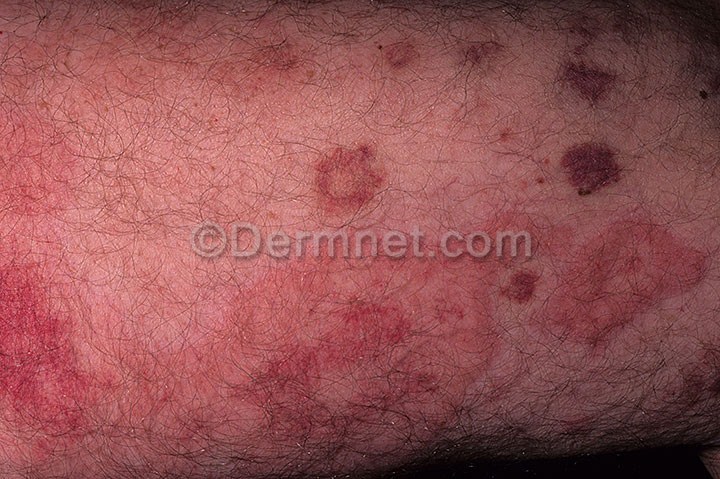
Disease: Urticaria Hives